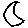
Label: moon